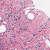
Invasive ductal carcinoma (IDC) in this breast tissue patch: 0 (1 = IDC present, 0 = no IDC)